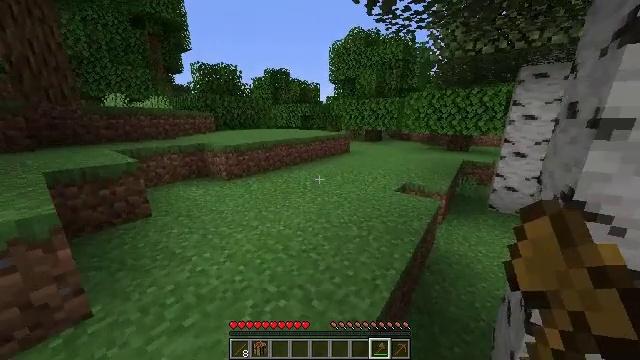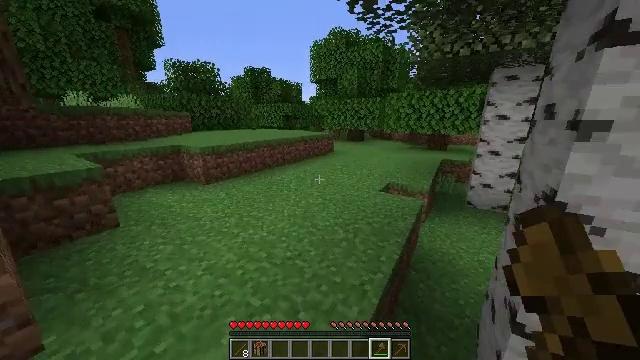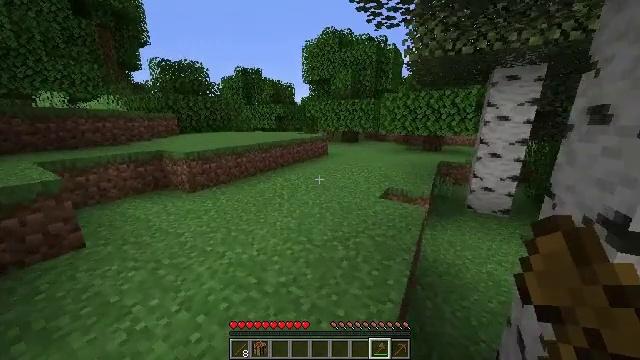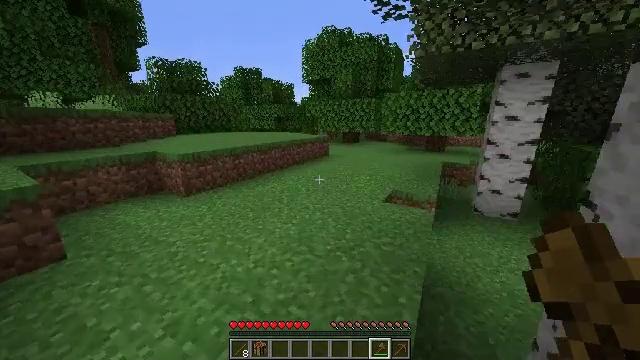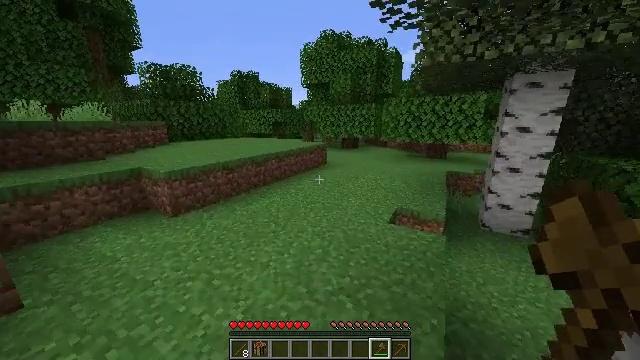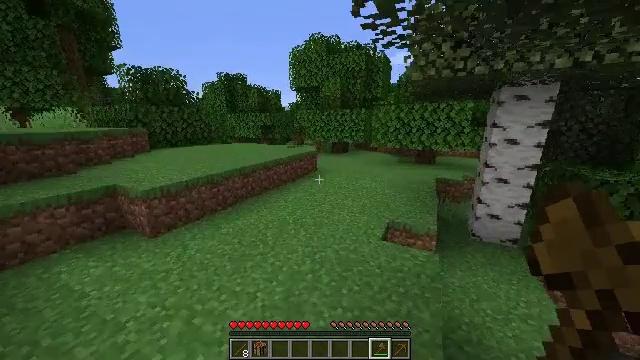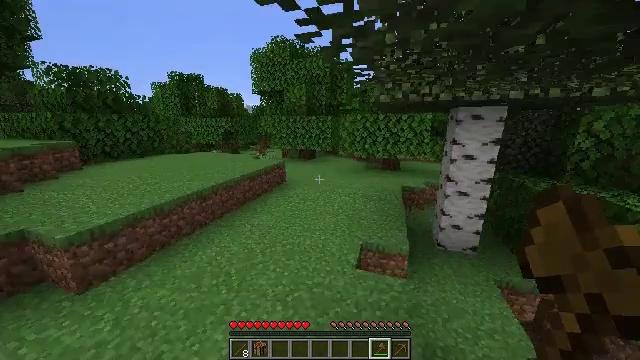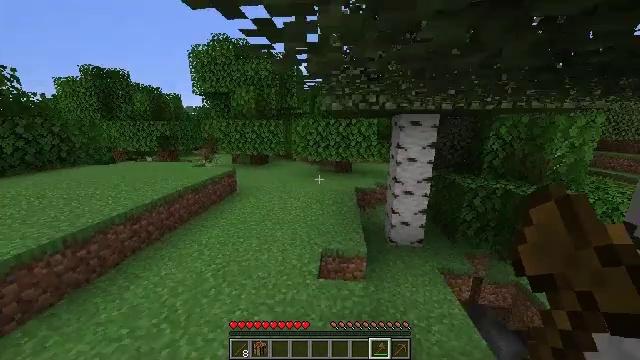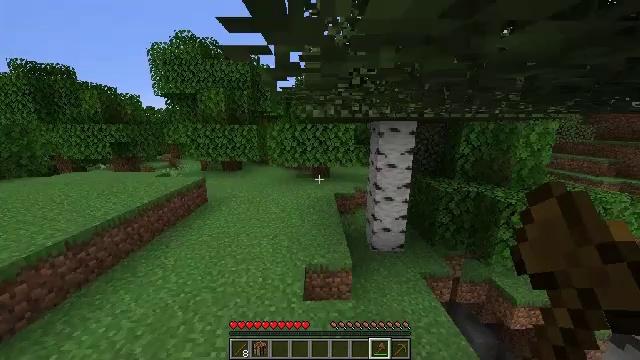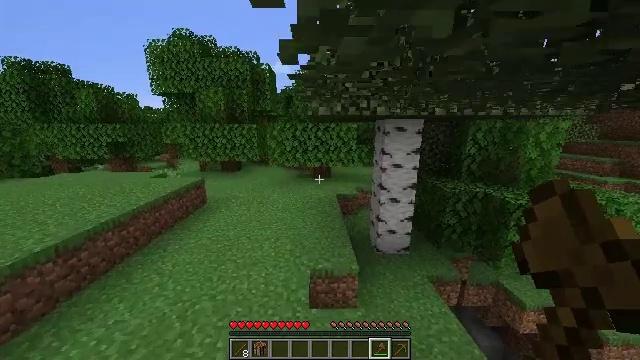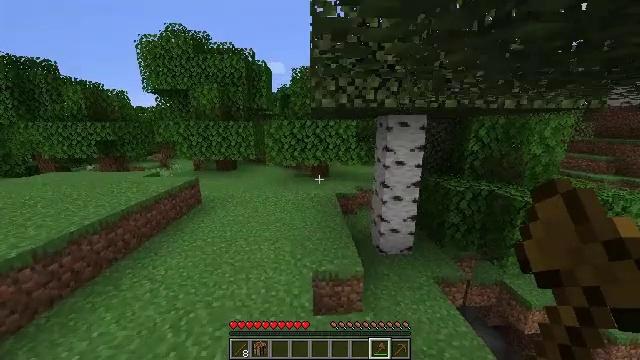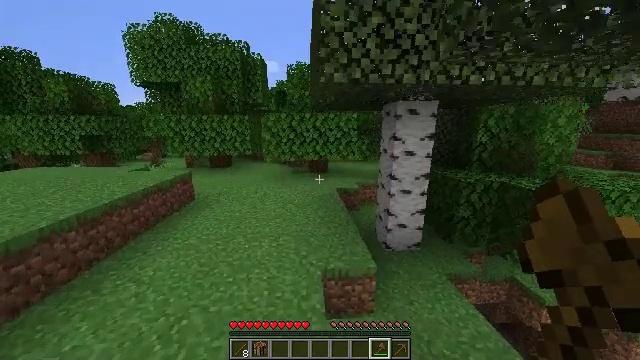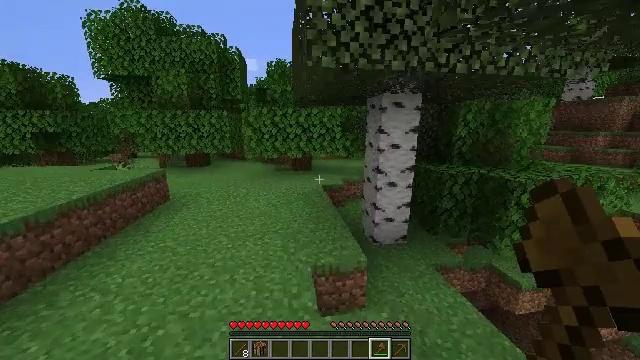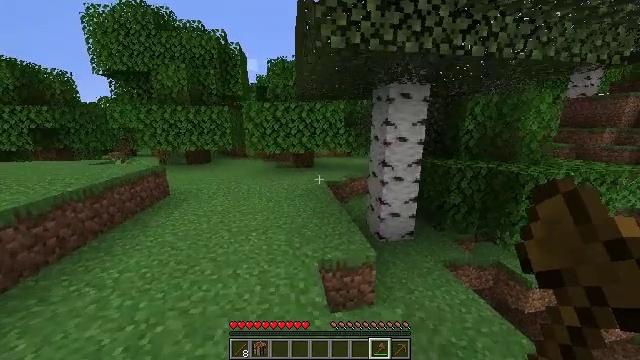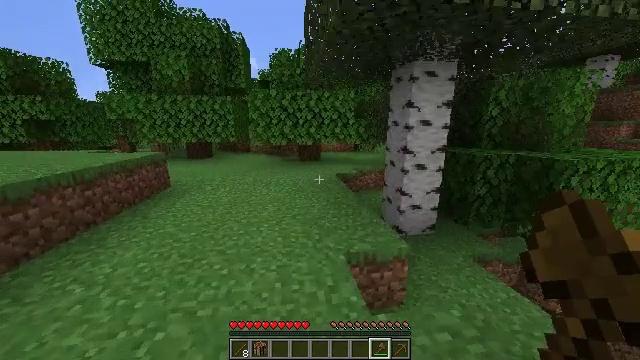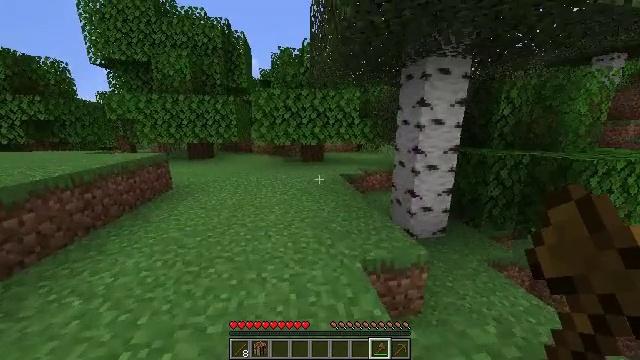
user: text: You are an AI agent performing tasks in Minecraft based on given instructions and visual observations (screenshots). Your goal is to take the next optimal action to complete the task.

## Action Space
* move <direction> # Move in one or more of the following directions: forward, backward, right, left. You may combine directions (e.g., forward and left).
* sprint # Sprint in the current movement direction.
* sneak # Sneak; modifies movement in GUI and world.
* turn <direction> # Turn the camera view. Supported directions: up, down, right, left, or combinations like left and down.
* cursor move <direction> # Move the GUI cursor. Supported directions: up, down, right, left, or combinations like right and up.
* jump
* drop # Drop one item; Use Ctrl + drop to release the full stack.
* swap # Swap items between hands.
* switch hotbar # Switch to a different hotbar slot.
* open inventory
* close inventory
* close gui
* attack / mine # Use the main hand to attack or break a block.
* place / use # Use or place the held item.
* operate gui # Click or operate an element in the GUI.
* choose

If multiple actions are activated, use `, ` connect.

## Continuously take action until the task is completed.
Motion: motion action
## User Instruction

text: Break the lilac plant.
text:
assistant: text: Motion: move forward, turn right
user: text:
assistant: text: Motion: move forward, turn right
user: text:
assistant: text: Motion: move forward
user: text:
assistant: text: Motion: move forward, jump
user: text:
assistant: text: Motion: move forward, turn right, jump
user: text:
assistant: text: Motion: move forward, turn right, jump
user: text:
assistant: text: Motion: move forward, turn right, jump
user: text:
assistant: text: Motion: move forward and move left, turn right
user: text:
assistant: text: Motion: move forward and move left
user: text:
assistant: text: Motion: move forward and move left, turn right
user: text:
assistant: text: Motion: move forward and move left, turn right
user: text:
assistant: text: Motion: move forward and move left, turn right
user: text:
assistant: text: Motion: move forward and move left
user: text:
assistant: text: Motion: move forward and move left
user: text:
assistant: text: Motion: move forward and move left
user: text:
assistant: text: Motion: move forward and move left, turn left
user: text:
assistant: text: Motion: move forward and move left, turn left
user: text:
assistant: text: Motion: move forward and move left, turn left
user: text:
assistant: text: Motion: move forward, turn left
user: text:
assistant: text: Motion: move forward, turn left
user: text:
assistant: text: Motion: move forward, turn left
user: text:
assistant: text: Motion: move forward, turn left
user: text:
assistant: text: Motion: move forward, turn left
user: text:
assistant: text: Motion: move forward, turn left, jump
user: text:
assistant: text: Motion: move forward, jump
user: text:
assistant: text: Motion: move forward, jump
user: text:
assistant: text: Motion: move forward, jump
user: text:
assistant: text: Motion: move forward, jump
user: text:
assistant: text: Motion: move forward
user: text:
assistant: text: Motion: move forward